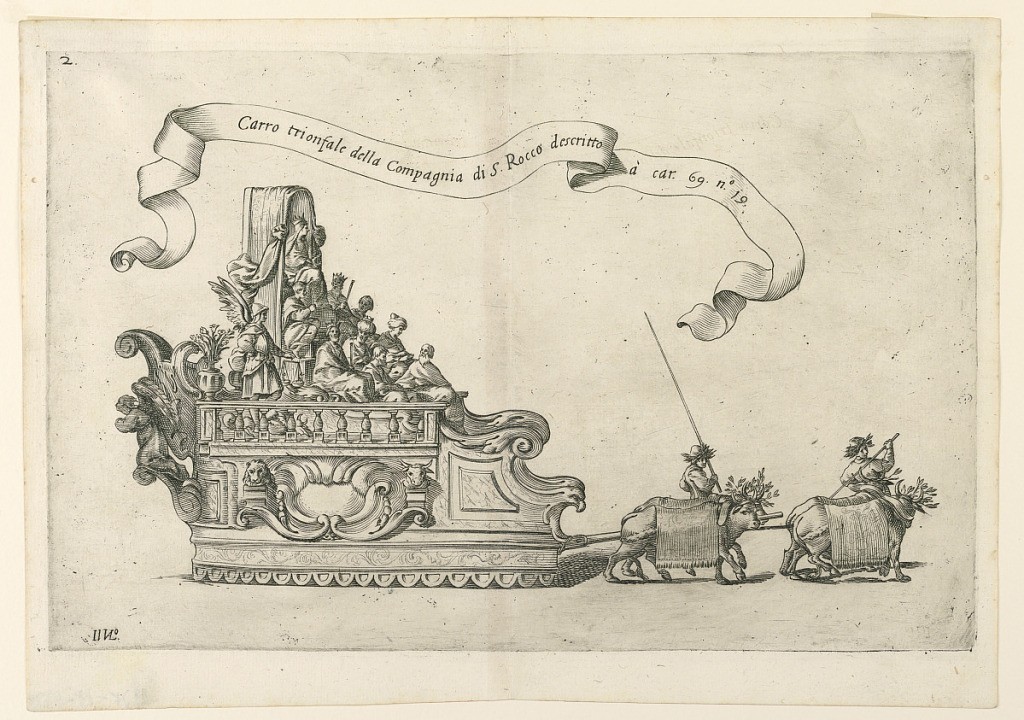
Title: A parade float in Reggio, Italy: "Carro trionfale della Compagnia di S. Rocco" (The Triumphal Carriage of the Company of St. Roch). Plate 2b from A. Isacchi, "Relatione di Alfonso Isachi intorno l'origine, solennità, traslatione, et miracoli della Madonna di Reggio [...]" published by Flaminio Bartoli, Reggio.
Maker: Giovanni Luigi Valesio, Italian, ca. 1583 - 1633
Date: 1619
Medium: Engraving and etching on cream laid paper
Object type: Print
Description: A parade float: the carriage is drawn by two pairs of cattle toward right.  At the left of a crowned woman sit what probably represent wise and pious men of different ages and stands St. Michael.  In the paper scroll:  "Carro trionfale della Compagnia di San Rocco descritto a car.  69. no. 19"  (The Triumphal Carriage of the Company of St. Roch, described on page 69, no. 19).